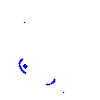
Particle: proton